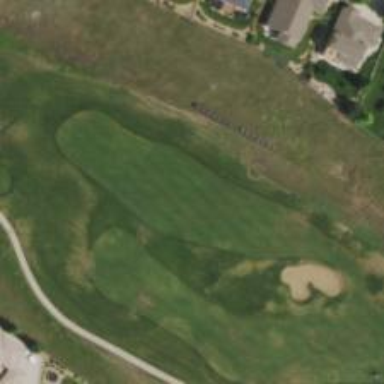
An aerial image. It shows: View of golf hole.